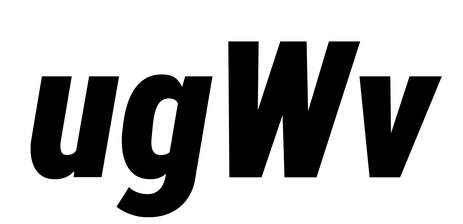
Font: Roboto-Italic_Condensed_Black_Italic